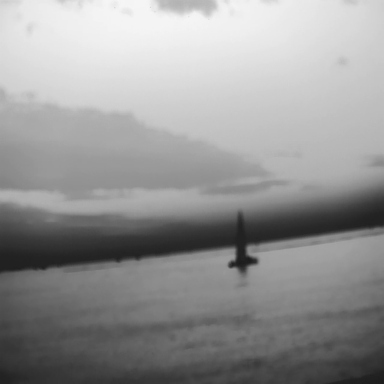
There is a sailboat in the infrared image.